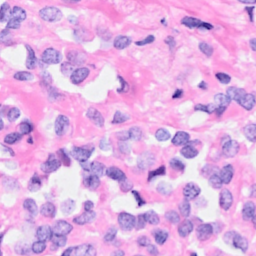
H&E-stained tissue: Breast